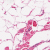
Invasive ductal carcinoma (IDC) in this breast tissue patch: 0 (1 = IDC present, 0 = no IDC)